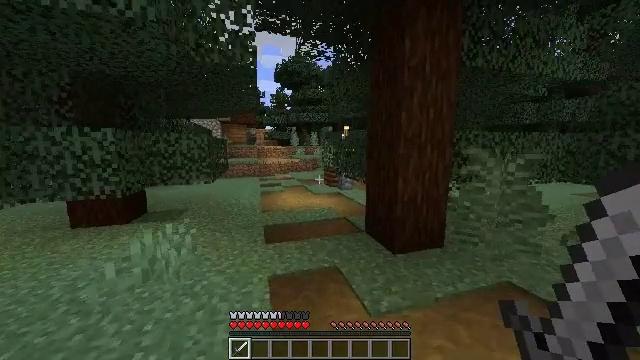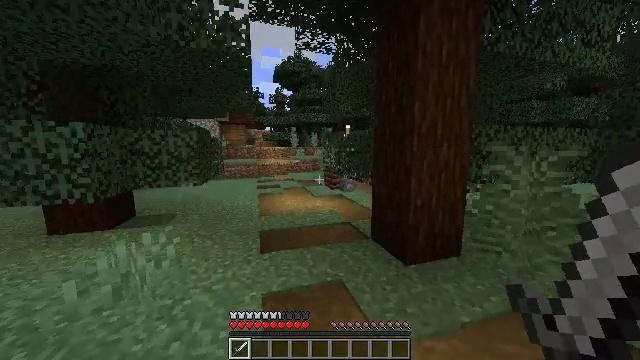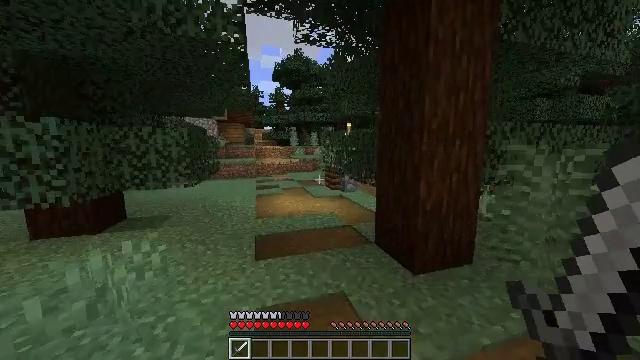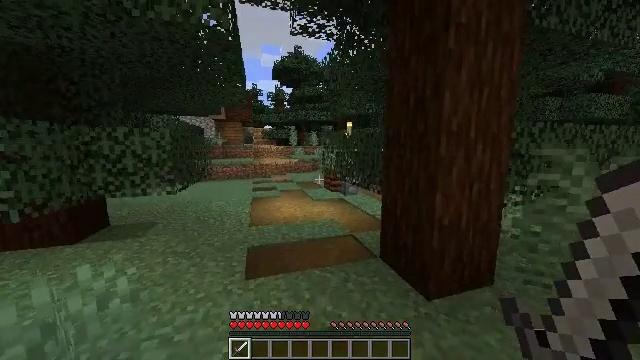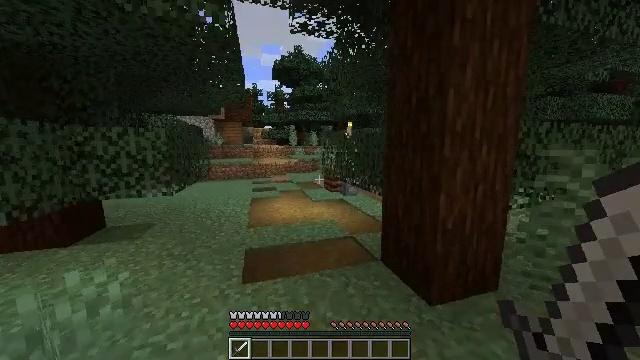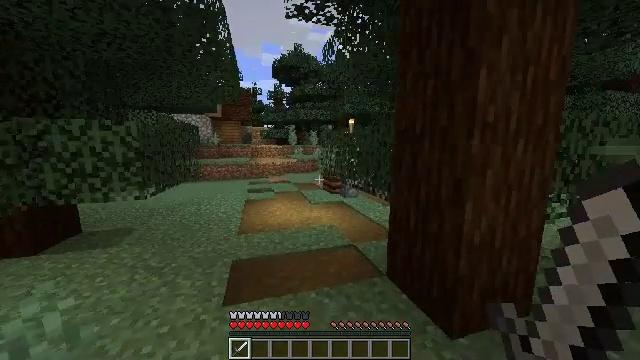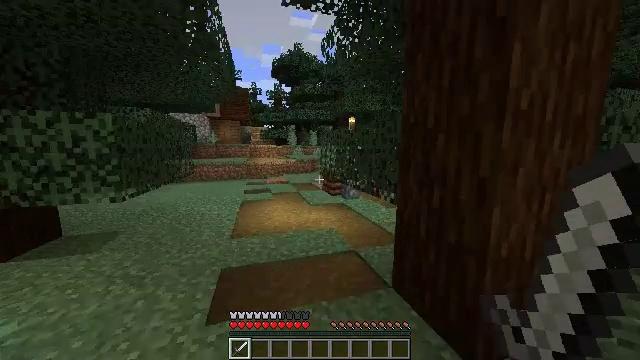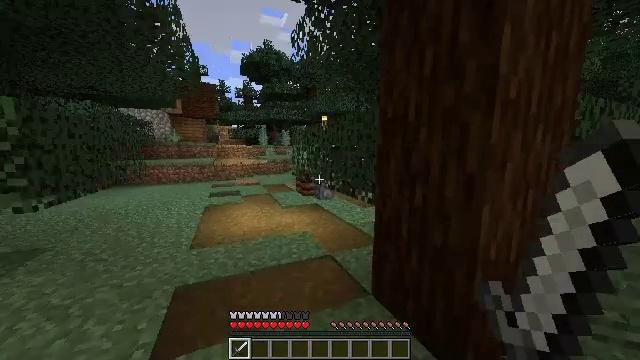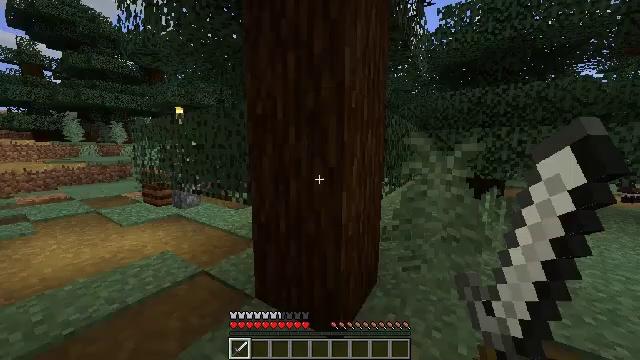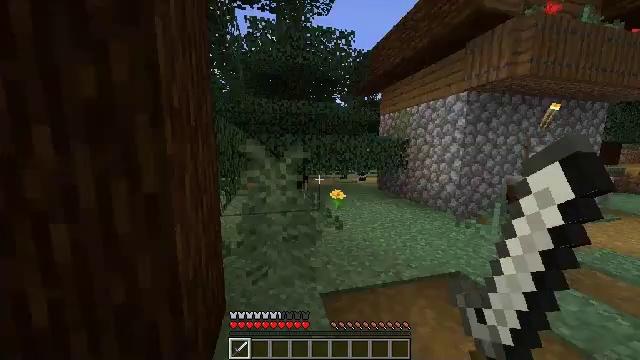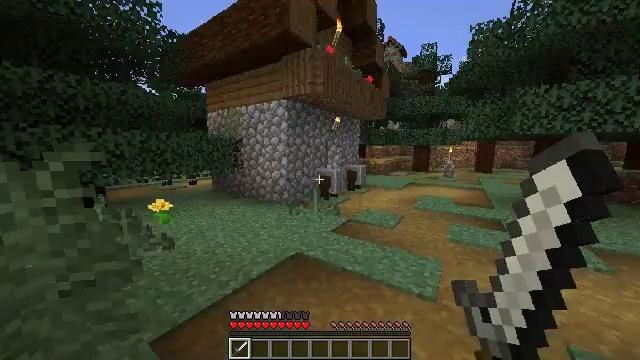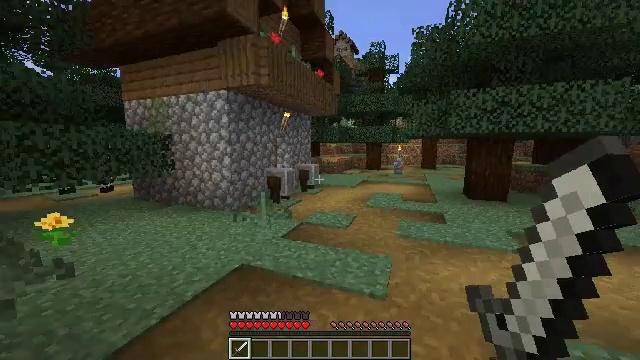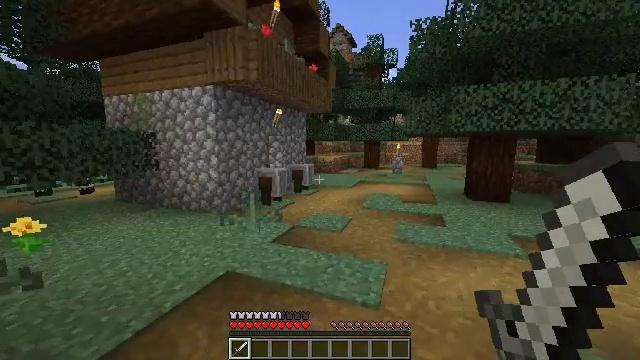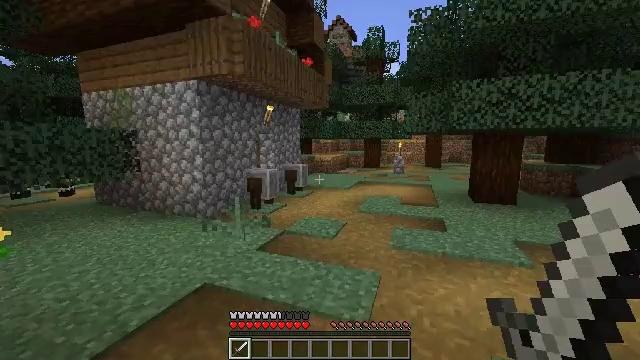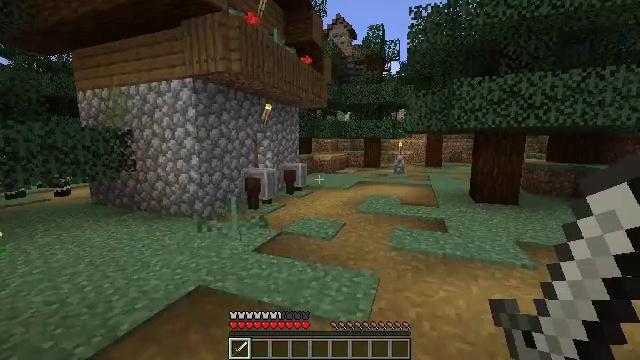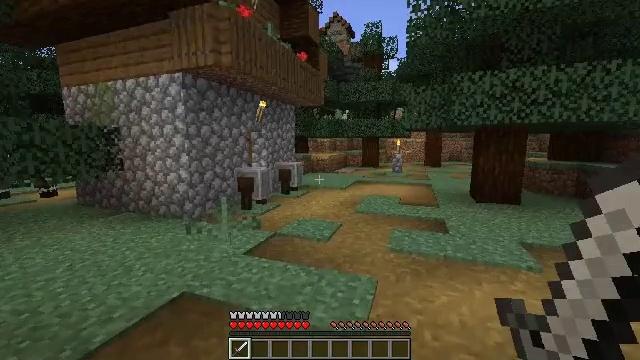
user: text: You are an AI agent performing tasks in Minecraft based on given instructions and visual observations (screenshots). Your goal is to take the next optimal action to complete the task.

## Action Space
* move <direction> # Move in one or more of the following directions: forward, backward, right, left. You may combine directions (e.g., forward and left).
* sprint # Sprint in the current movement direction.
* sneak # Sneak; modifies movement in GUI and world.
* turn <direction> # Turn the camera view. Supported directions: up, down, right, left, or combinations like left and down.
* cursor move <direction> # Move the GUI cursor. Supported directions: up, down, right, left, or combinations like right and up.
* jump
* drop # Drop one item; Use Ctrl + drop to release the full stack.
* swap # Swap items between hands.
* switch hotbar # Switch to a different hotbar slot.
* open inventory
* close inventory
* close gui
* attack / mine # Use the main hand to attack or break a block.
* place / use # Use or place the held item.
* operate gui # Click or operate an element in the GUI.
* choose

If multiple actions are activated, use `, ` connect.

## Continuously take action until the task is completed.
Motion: motion action
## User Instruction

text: Break the spruce leaves to clear the area.
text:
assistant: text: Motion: move forward
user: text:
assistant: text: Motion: move forward
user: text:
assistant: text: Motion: move forward
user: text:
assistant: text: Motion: move forward
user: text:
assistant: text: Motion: move forward
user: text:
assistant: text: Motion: move forward
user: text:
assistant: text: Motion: move forward, turn right
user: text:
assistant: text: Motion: move forward, turn right
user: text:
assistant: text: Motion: move forward and move right, turn right
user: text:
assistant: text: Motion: move right, turn right
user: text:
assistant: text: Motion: move right, turn right
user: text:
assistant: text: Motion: move forward and move right
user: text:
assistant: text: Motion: move forward and move right
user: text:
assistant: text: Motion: move forward
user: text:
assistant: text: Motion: move forward
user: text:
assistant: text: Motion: move forward, sprint, turn right
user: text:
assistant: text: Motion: move forward, sprint, turn right and up
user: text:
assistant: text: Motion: move forward, sprint, turn right and up
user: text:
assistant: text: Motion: move forward, sprint
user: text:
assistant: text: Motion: move forward, sprint
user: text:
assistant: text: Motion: move forward, sprint
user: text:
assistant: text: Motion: move forward, sprint
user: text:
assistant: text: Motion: move forward, sprint
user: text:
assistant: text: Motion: move forward, sprint
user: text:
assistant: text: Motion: move forward, sprint
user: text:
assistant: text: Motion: move forward, sprint
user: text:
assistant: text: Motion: move forward, sprint, turn left
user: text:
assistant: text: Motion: move forward, sprint, turn left
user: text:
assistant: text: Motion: move forward, sprint, turn left
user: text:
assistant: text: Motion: move forward, sprint, turn left